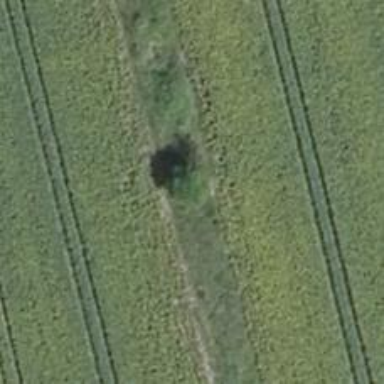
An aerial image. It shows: Deciduous broadleaved tree.